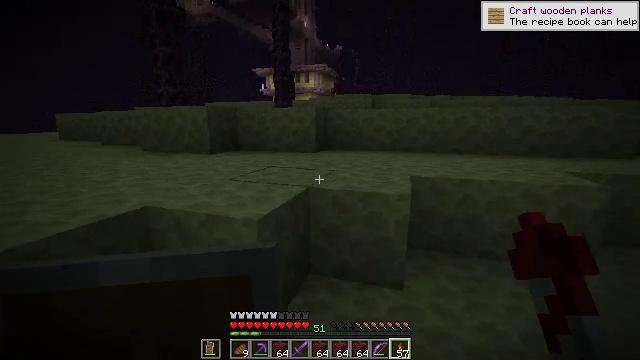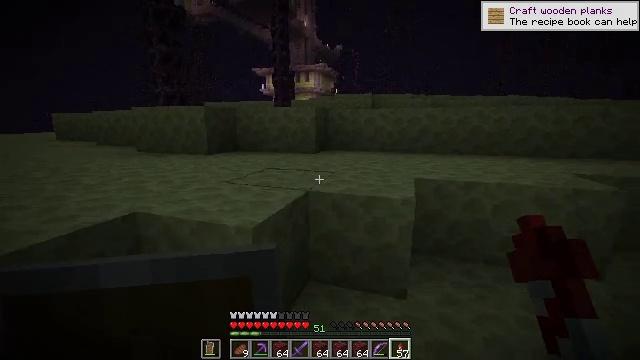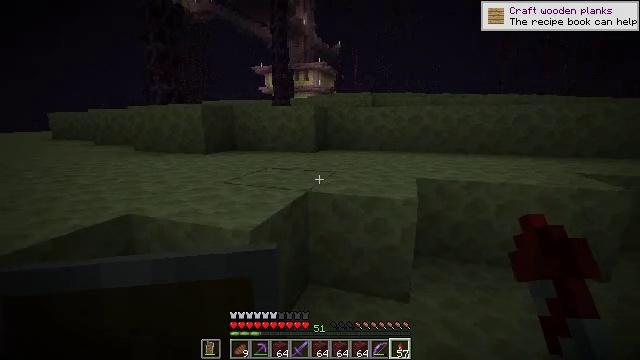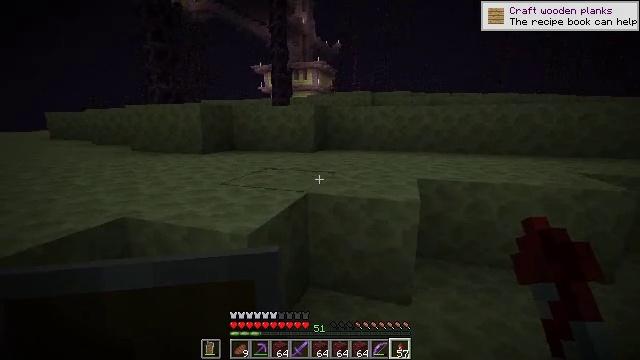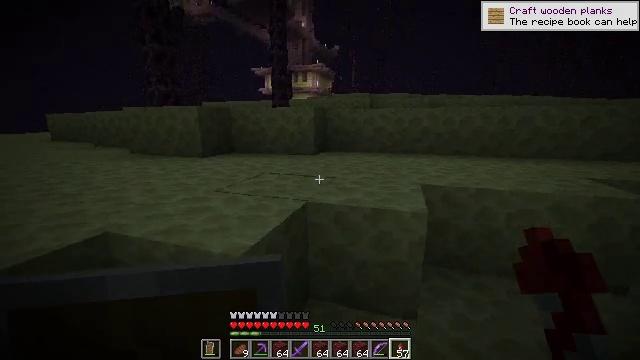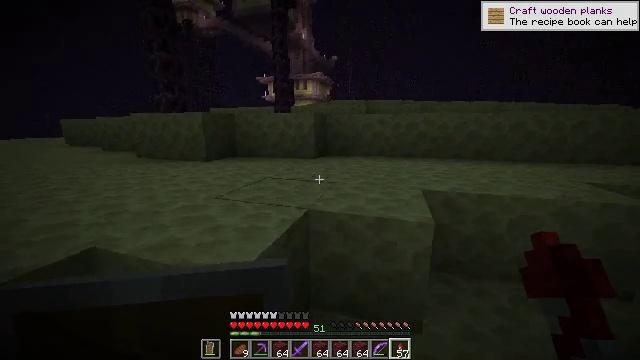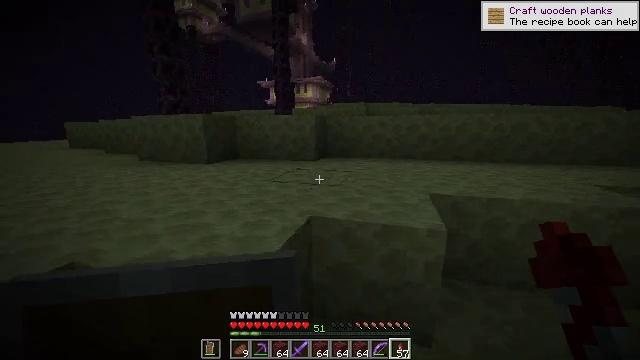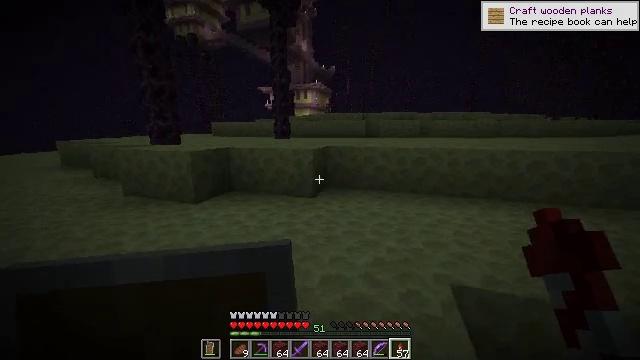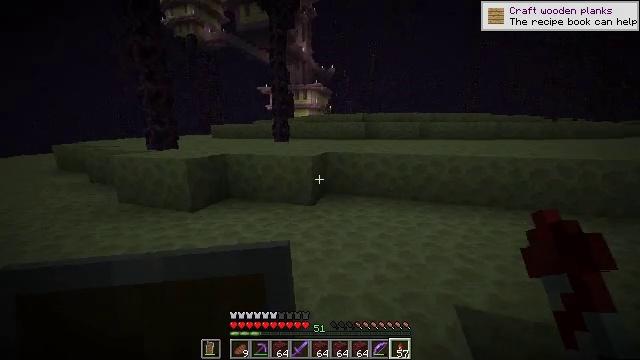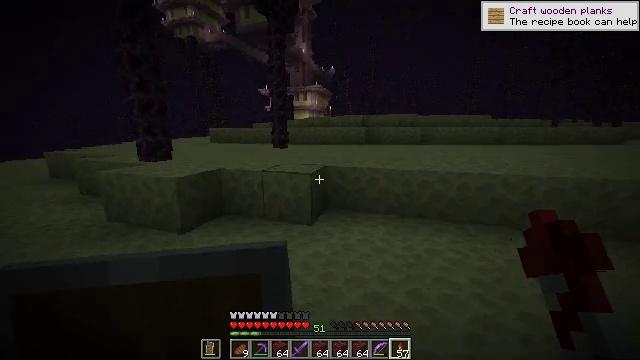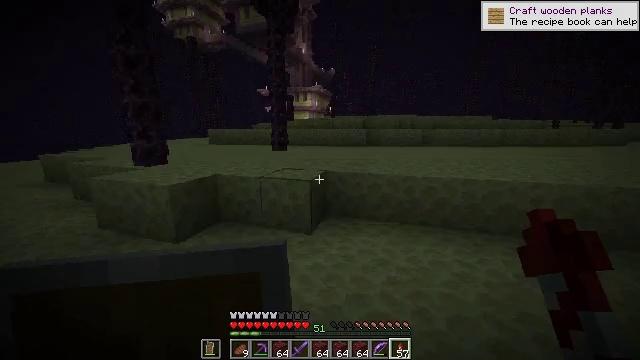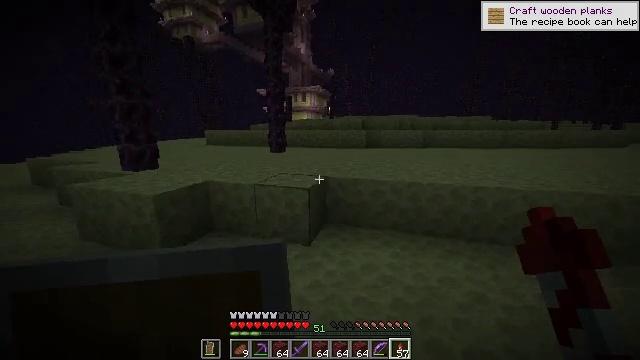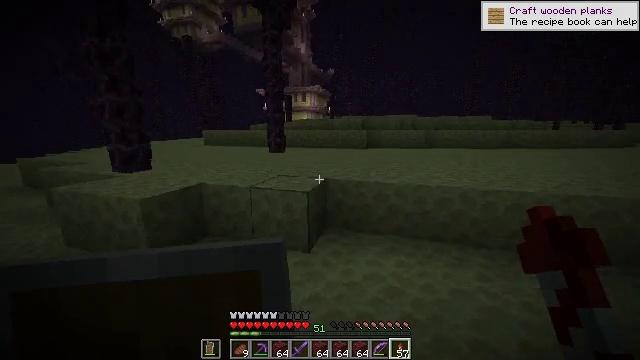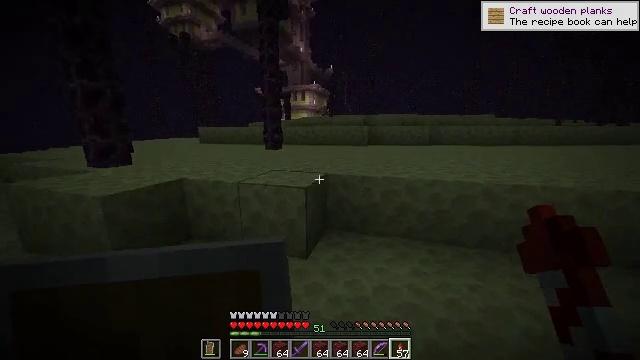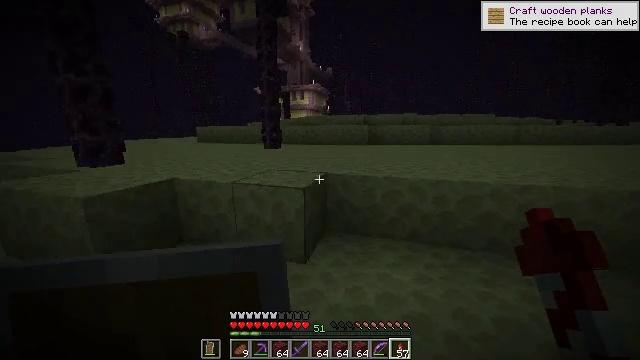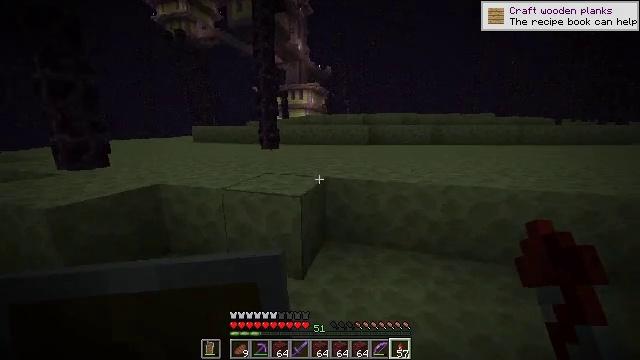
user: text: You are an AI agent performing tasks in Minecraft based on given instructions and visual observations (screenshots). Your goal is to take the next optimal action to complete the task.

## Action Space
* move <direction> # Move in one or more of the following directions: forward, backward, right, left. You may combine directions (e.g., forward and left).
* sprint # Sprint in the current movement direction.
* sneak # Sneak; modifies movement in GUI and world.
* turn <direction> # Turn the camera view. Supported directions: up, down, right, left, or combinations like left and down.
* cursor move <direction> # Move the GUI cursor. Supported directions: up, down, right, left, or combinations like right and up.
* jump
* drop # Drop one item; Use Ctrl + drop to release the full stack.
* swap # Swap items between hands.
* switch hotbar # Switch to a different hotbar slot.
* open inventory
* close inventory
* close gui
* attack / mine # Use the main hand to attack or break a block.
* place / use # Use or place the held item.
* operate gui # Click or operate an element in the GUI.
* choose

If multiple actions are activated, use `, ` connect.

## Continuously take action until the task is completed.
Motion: motion action
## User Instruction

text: Retrieve end stone bricks from the end.
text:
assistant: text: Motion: no_op
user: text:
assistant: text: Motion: no_op
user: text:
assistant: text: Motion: move forward
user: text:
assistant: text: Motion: move forward
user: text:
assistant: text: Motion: move forward
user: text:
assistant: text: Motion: move forward, jump
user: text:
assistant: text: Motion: move forward, jump
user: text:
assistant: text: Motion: move forward, jump
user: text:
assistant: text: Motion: move forward, jump
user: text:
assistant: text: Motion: move forward, jump
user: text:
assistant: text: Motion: move forward
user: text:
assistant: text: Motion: move forward
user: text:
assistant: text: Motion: move forward
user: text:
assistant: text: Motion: move forward
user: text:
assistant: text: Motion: move forward
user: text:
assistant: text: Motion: move forward
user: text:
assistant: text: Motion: move forward
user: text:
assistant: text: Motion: move forward
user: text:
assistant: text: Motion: move forward
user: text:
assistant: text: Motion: move forward, jump
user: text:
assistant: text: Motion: move forward, jump
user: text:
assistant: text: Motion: move forward, jump
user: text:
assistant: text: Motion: move forward, jump
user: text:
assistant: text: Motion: move forward
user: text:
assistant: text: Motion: move forward
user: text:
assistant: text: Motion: move forward
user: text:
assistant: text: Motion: move forward
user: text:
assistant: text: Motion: move forward
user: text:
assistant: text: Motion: move forward
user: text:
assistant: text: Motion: move forward